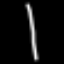
Label: line